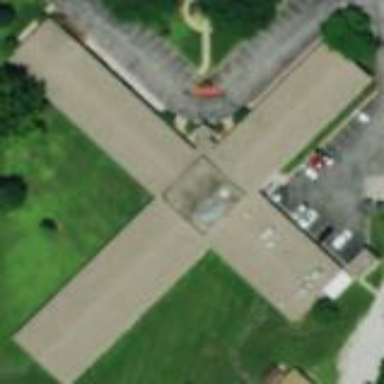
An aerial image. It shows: Nursing home building.